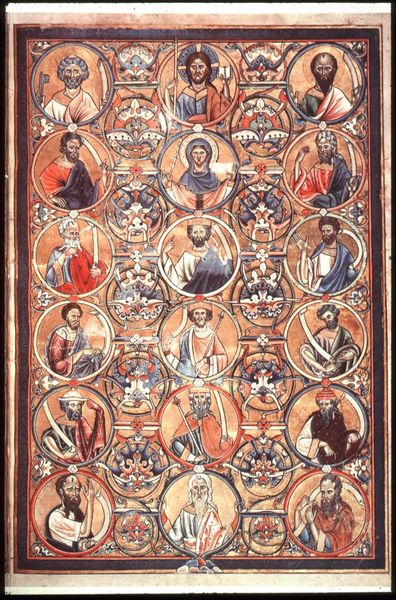
Titel: Canterbury Psalter von Paris
Standort: Herstellungsort: Canterbury, Christ Church (EU - GB)
Institution: Paris, Bibliothèque Nationale
Schlagwörter: blau, gruppe, mann, umhang, menschen, männer, rot, ornament, bart, bärte, mantel, krone, kreis, rund, bilder, stab, grafik, könig, kerze, buch, medaillon, porträts, illustration, schwert, schwerter, säbel, kreise, portraits, wissenschaftler, buchseite, schein, heiligenschein, stäbe, christus, jesus, prinz, heilige, heilig, maria, turban, biblisch, prophet, ikone, graf, zepter, coloriert, buchmalerei, erg, fad, ikonoklasmus, idioten, afg, adf, hsdfh, aöasdhf, asd fjhasd, fadf, hsg, qethqaetn x, sbs, fgnba, hafh